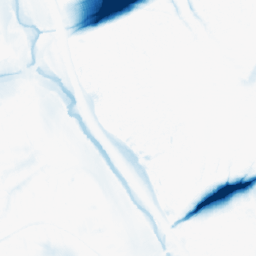
Category: morphological
Decomposition family: morphological_ellipse
Decomposition parameters: operation: closing
width: 50
height: 30
Upsampling method: nearest
Upsampling parameters: scale: 2
Upsampling scale: 2